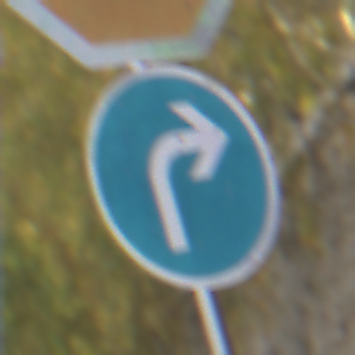
Verkehrszeichen: VorgeschriebeneFahrtrichtungRechts
Zusatzzeichen oben: Stop
Umgebung: Outdoor, Suburban
Tageszeit: MorningAfternoon
Wetter: PartlyCloudy
Licht: Natural
Jahreszeit: NotSpecified
Kontrast: MediumContrast